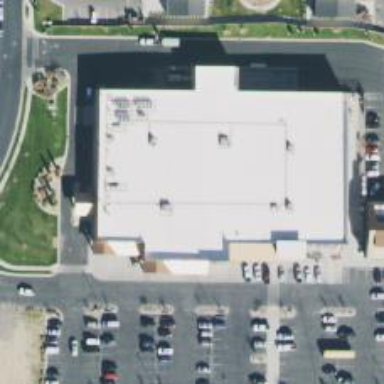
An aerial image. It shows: Supermarket.